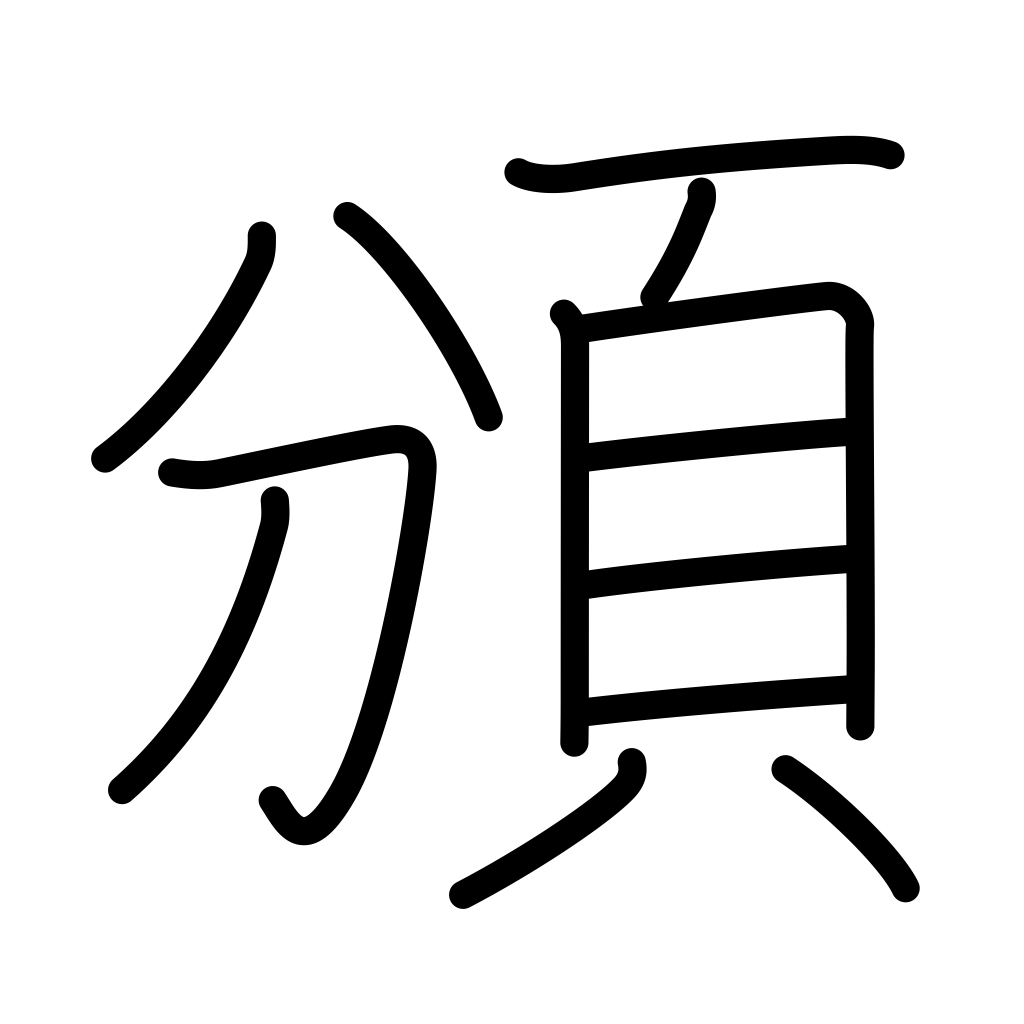
Meaning: distribute, disseminate, partition, understand